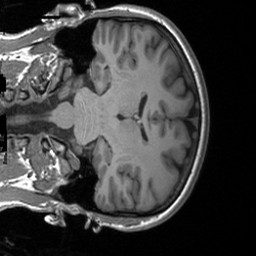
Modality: T1w
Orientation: coronal
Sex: male
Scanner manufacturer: siemens
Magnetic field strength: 3 T
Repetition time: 1.9 s
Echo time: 0.00226 s